Question: I'm attempting to use native Opencv code in android-studio to detect a face in real-time and then create a new rectangular Mat around the facial region and change the color scheme to black and white.
I've succeeded in altering the entire Mat except for the box i wanted which leads me to believe that I'm close to achieving my goal, yet I can't seem to figure out the changes i need to make to the code.
'''
JNIEXPORT void JNICALL Java_org_opencv_samples_facedetect_DetectionBasedTracker_nativeRGB
(JNIEnv *jenv, jlong image, jdouble x1, jdouble y1, jdouble x2, jdouble y2){
Mat *img = (Mat*) image;
cvtColor(*img,*img,CV_GRAY2RGB);
Point p1(x1+100,y1+100);
Point p2(x2,y2);
Rect roi(p1, p2);
Mat img_uv;
//Change entire mat to YUV
cvtColor(*img, img_uv, CV_RGB2YUV);
//YUV 3 channels
vector<Mat> channels(3);
split(img_uv, channels);
Mat Y = channels[0];
Mat U = channels[1];
Mat V = channels[2];
Mat mask = Mat::zeros(Y.size(), Y.type());
rectangle(mask, roi, Scalar(1), CV_FILLED);
// merge channels
channels[0] = Y;
channels[1] = U.mul(mask)+(Scalar::all(1)-mask).mul(Y);
channels[2] = V.mul(mask)+(Scalar::all(1)-mask).mul(Y);
Mat img_yuv_out;
merge(channels, img_yuv_out);
cvtColor(img_yuv_out, *img, CV_YUV2RGB);
}
'''

The above is the JNI method im using. The java code creates the Mat and is passed onto the above method as a jlong. I've attempted to simply change the color of the mask as follows
'''
cvtColor(mask(roi), mask(roi), CV_RBG2GRAY);
'''
After the code executes i then reuse the originally used Mat in the java code. Any help or suggestions are greatly appreciated, Thanks!
but that caused the program to crash.
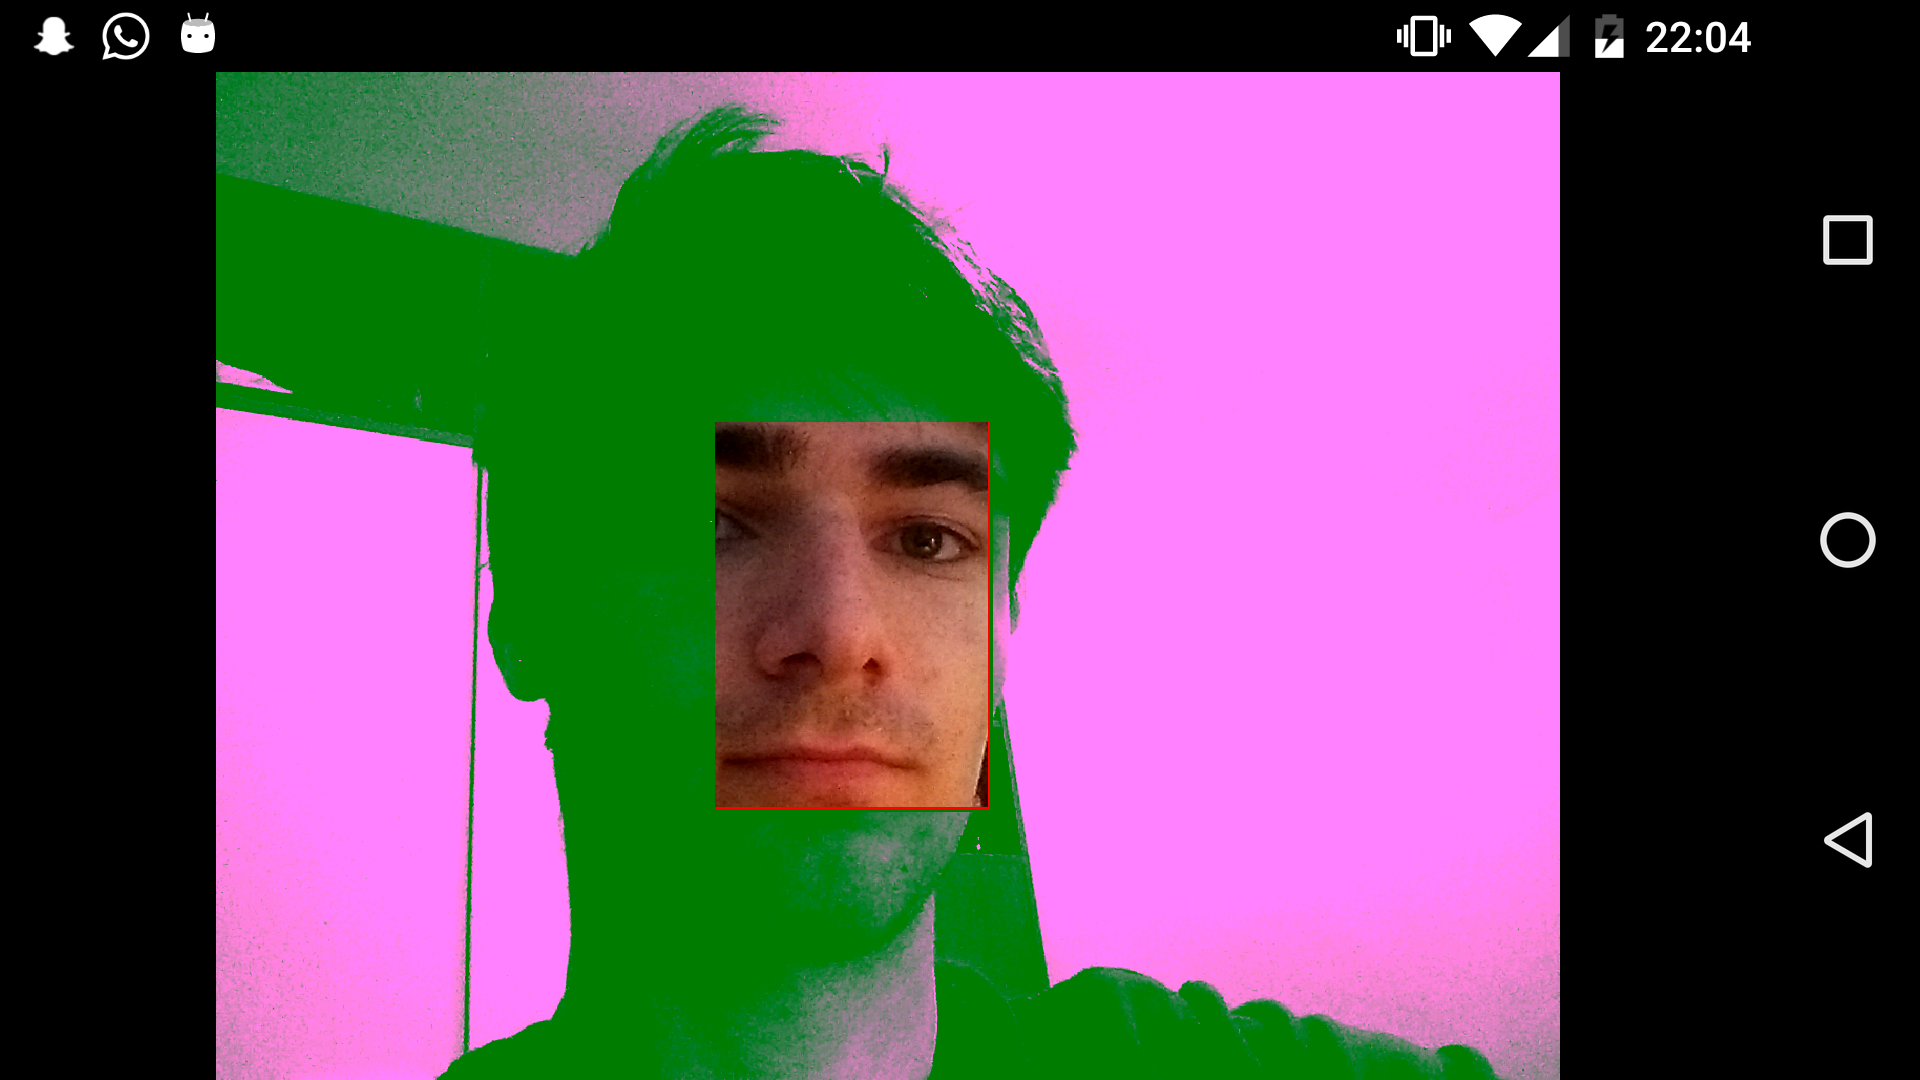
Answer: This is how you convert a part of image to grayscale:
'''
Mat img = imread("Lenna.png");
Mat *image = &img;
Rect roi = Rect(100, 100, 100, 100);
Mat gray;
cvtColor((*image)(roi), gray, CV_RGB2GRAY);
Mat gray_3ch;
cvtColor(gray, gray_3ch, CV_GRAY2RGB);
gray_3ch.copyTo((*image)(roi));
'''
<URL>
To help the author of the question, I changed the Mat with pointer to Mat in the code example. The only reason why I did that is so that he will be able to make his code work right.